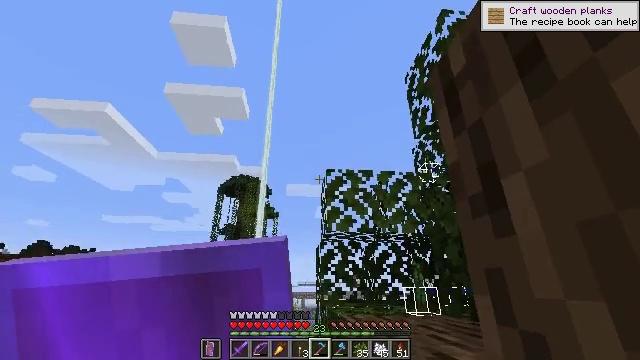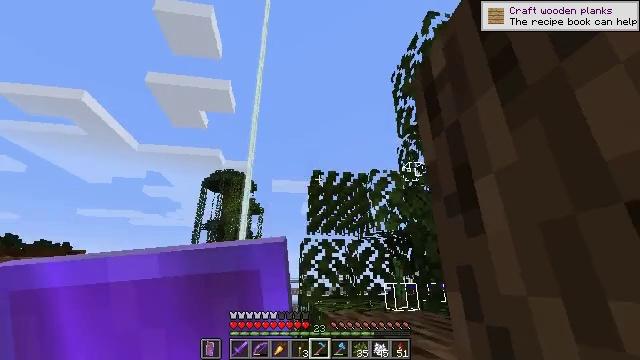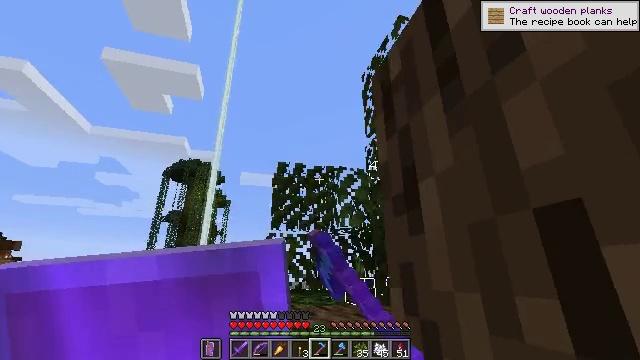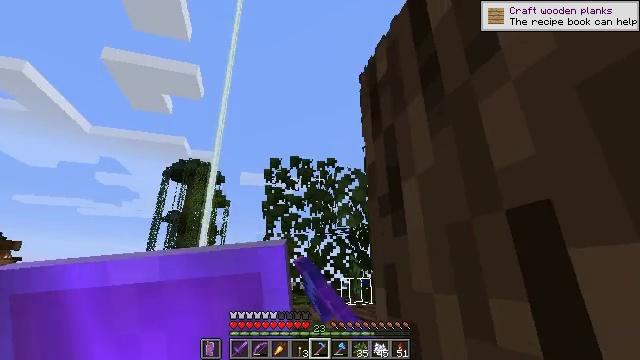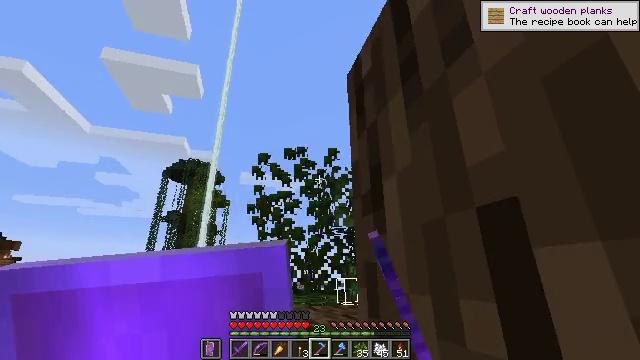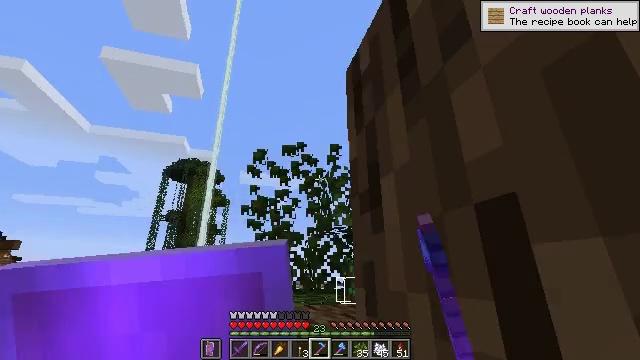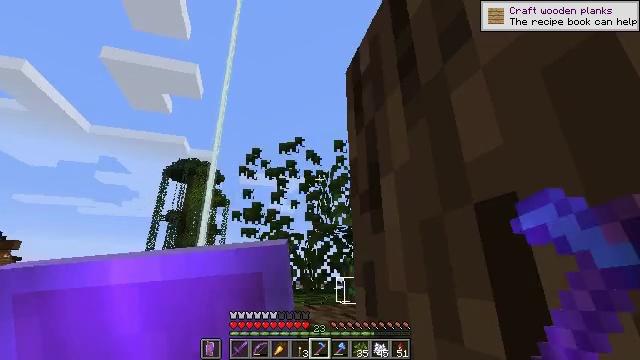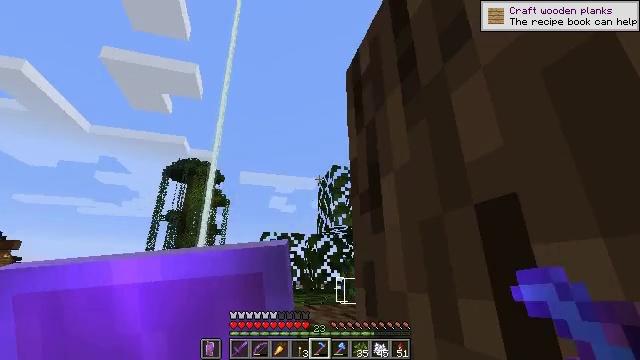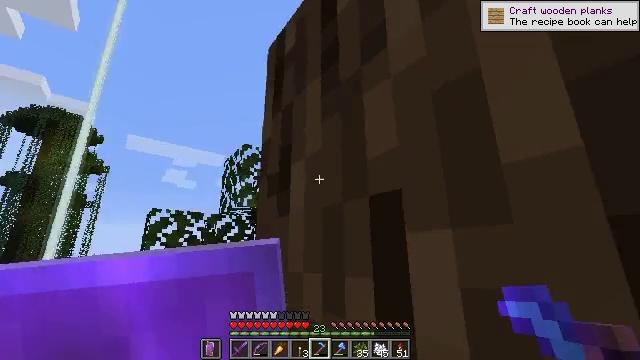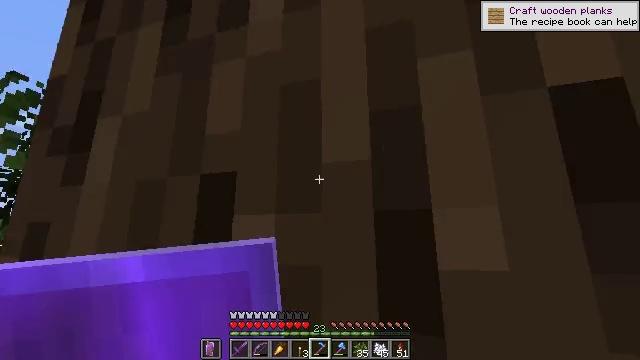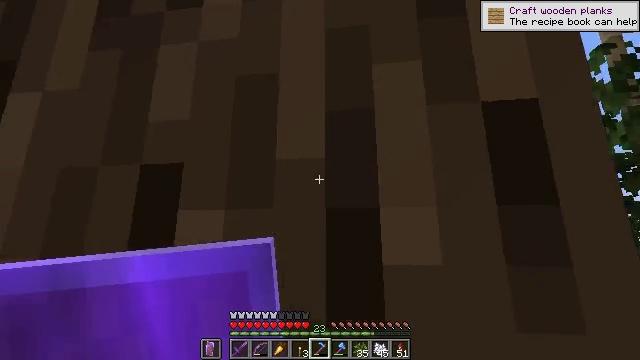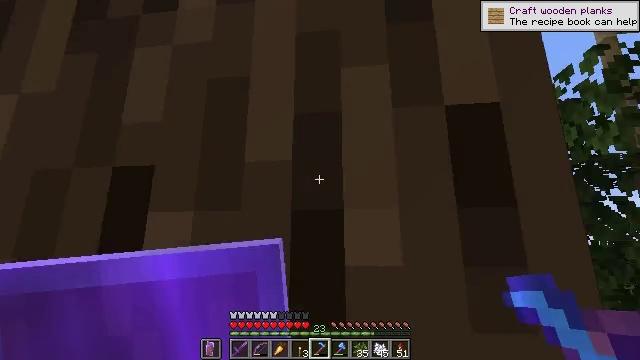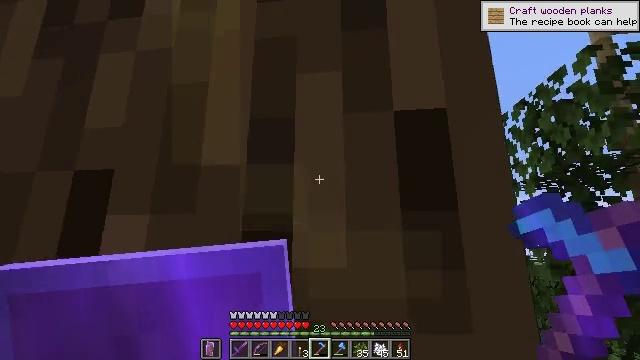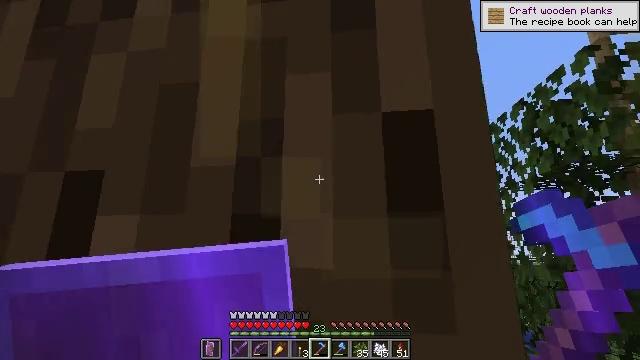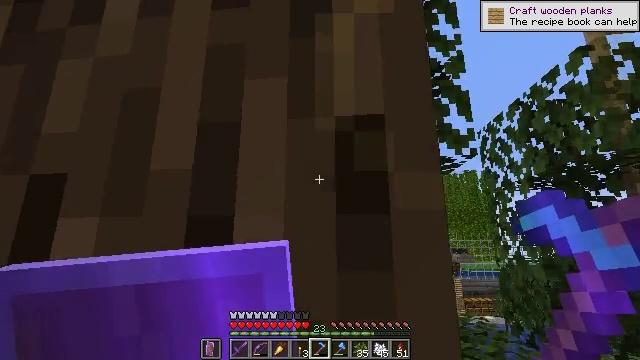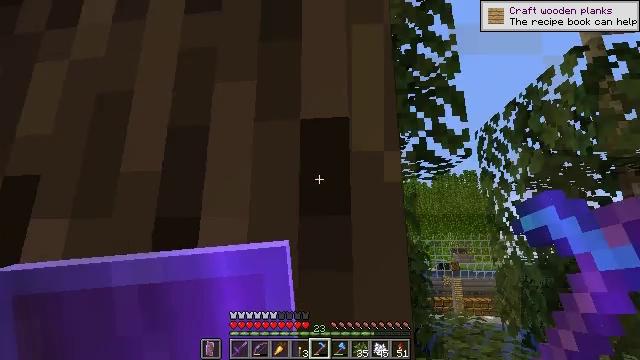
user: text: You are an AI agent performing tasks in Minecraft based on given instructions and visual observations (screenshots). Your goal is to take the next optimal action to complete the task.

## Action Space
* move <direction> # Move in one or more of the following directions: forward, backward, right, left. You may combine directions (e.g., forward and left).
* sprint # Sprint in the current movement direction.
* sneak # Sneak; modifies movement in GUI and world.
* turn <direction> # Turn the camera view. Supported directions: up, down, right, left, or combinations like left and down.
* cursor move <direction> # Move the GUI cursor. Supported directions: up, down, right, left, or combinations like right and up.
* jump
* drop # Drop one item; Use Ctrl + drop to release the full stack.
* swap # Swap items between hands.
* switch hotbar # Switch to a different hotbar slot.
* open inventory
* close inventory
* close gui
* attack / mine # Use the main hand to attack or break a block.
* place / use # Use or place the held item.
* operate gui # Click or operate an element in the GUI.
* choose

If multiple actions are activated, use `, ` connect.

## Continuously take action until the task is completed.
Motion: motion action
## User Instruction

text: Break oak leaves from the trees.
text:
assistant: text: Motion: move right, sneak, turn right, attack / mine
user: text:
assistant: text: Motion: move right, sneak, turn right and down, attack / mine
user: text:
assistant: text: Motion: move right, sneak, attack / mine
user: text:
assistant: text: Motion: move forward and move right, sneak, attack / mine
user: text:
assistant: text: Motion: move forward and move right, sneak, attack / mine
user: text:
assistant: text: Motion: move forward and move right, sneak, attack / mine
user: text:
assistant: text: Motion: move forward and move right, sneak
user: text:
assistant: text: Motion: move forward and move right, sneak, turn right and down
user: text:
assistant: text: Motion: move forward and move right, sneak, turn right and down
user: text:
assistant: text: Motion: move forward and move right, sneak, turn right
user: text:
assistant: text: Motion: move forward and move right, sneak
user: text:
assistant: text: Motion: move forward and move right, sneak
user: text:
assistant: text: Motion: move forward and move right, sneak
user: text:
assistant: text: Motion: move forward and move right, sneak
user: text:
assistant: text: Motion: move forward and move right, sneak
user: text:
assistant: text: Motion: move forward and move right, sneak
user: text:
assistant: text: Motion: move forward and move right, sneak
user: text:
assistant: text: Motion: move forward and move right, sneak
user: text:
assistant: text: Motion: move forward and move right, sneak
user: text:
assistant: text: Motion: move forward and move right, sneak
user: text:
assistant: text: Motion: move forward and move right, sneak
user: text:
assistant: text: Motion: move forward and move right, sneak, turn down
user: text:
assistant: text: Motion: move forward and move right, sneak, turn down
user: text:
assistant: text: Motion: move forward, sneak
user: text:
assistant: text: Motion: move forward, sneak
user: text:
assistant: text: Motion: move forward, sneak
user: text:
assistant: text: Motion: move forward, sneak, turn up
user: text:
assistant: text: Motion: move forward, sneak, turn up, attack / mine
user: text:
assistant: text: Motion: move forward, sneak, turn up, attack / mine
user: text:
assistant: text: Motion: move forward, sneak, turn up, attack / mine